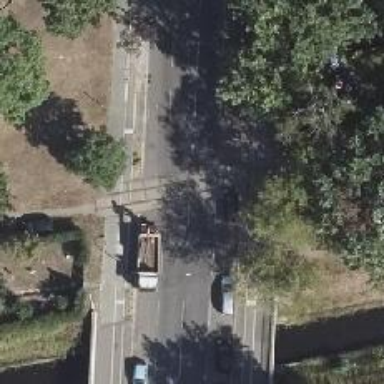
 featuring sidewalks on both sides and cycle track alongside."